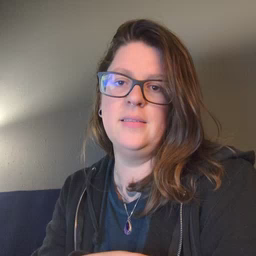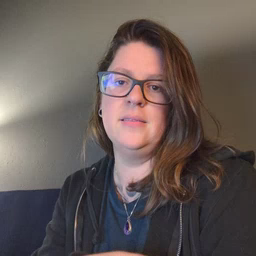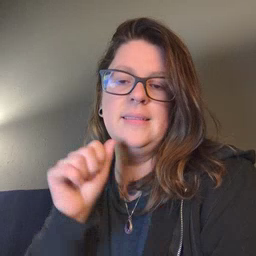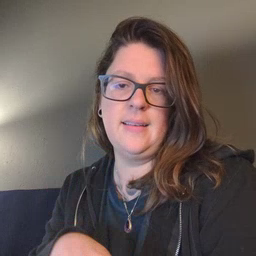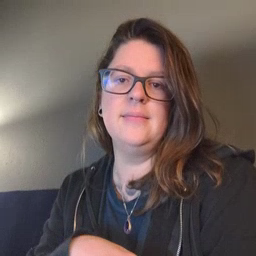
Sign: can